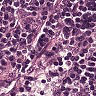
Metastatic tissue present: no